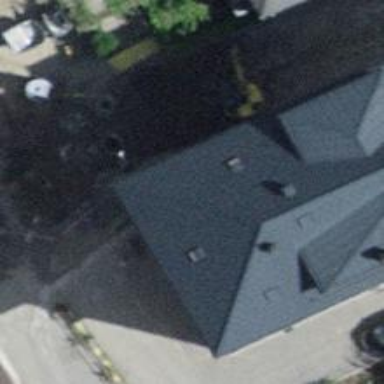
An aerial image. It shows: Restaurant.